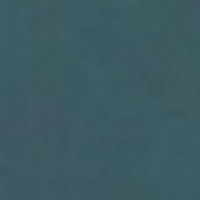
EUNIS habitat code: 14
Species observed at this site:
Melittis melissophyllum